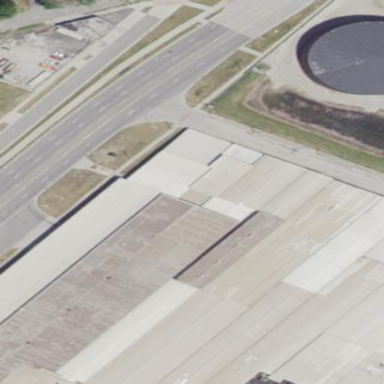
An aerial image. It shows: Warehouse building.